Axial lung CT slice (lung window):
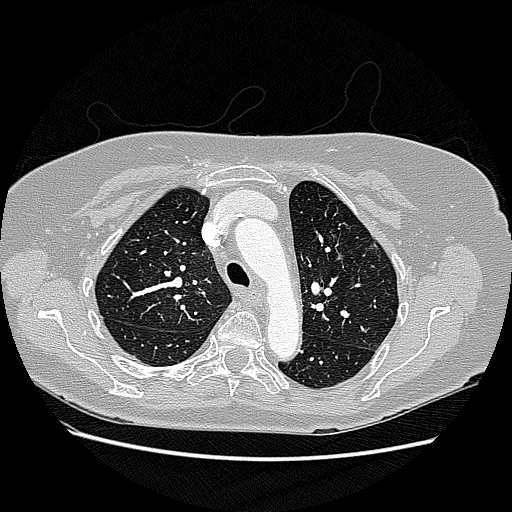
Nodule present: no